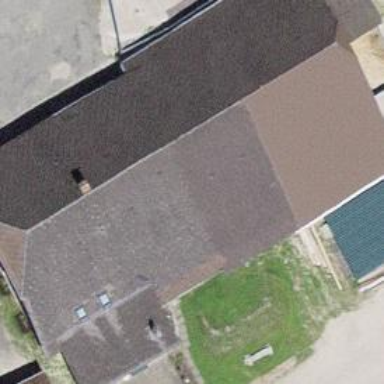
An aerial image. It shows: Farm building.